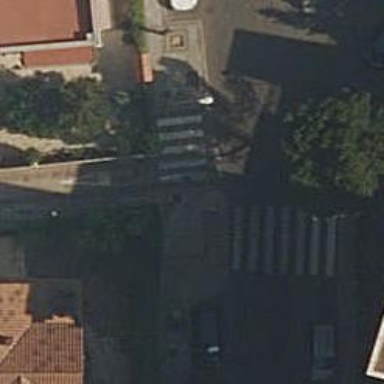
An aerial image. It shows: Uncontrolled zebra crossing on the road.